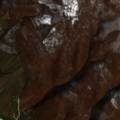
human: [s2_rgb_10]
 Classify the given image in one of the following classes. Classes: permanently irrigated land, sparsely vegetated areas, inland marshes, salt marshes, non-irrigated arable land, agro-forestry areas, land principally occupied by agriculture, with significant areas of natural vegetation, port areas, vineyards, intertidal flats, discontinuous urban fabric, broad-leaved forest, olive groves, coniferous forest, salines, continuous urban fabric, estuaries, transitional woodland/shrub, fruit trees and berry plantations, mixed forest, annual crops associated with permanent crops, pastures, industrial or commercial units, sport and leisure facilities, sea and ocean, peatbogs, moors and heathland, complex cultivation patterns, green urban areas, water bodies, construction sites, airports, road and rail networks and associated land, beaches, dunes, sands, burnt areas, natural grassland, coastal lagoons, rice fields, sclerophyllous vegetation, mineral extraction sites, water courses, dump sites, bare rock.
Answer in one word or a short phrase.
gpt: non-irrigated arable land, broad-leaved forest, transitional woodland/shrub